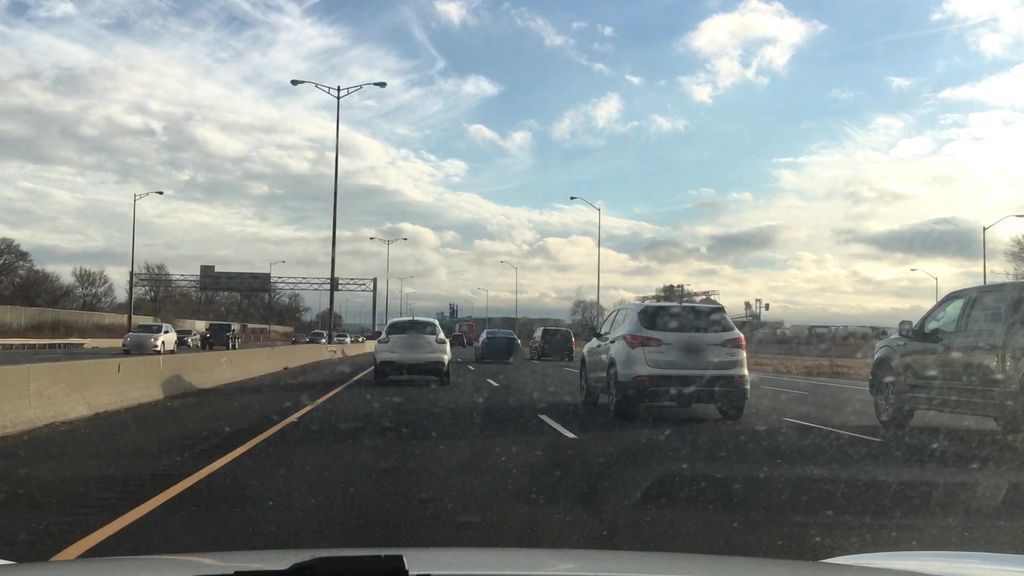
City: hamilton